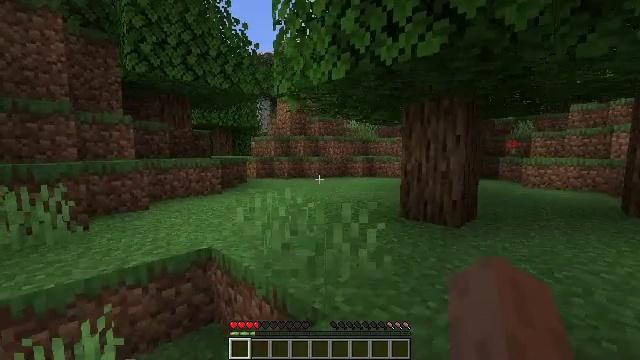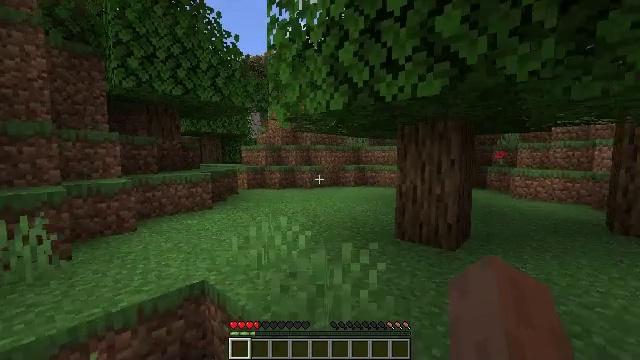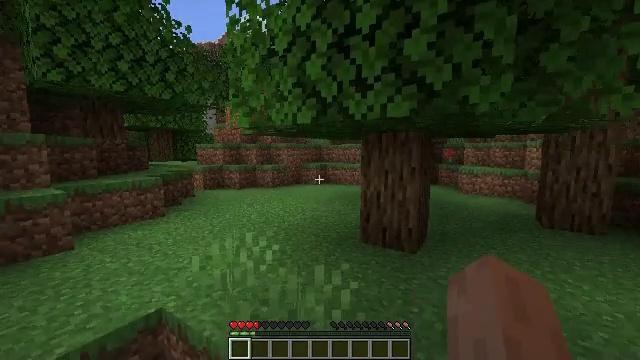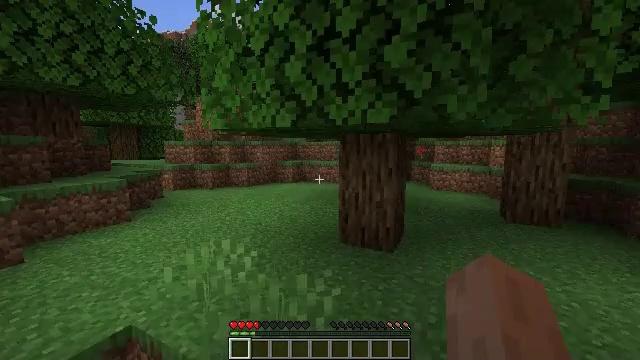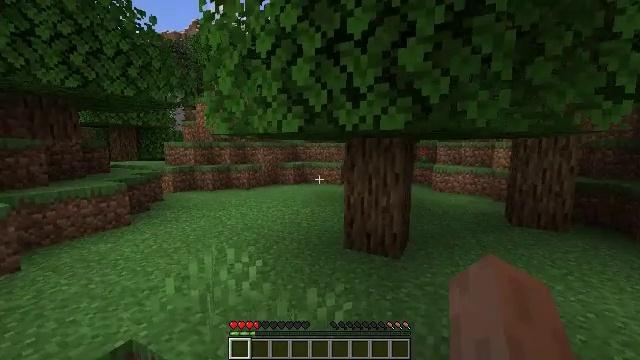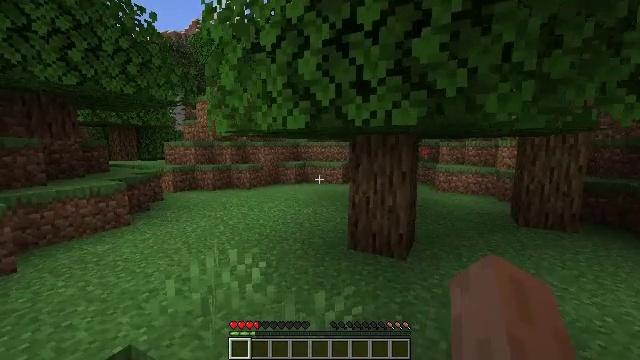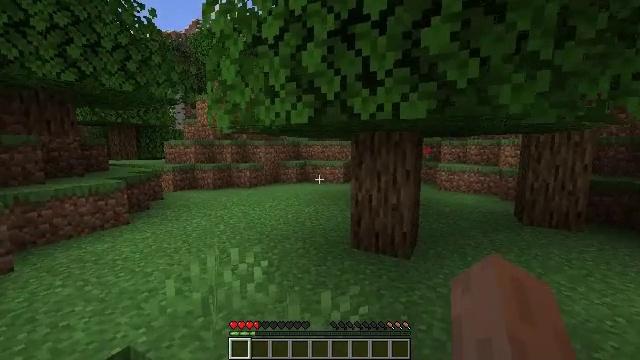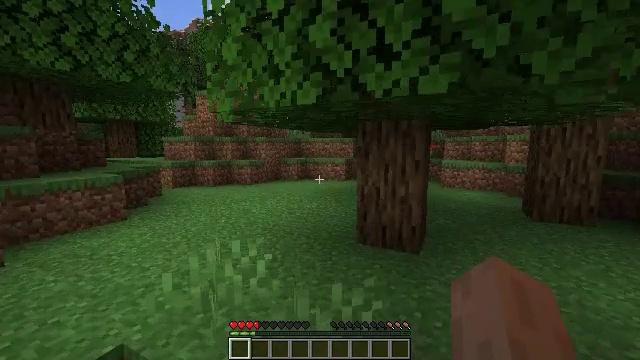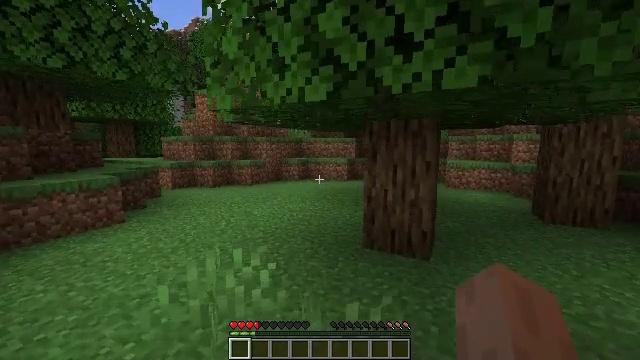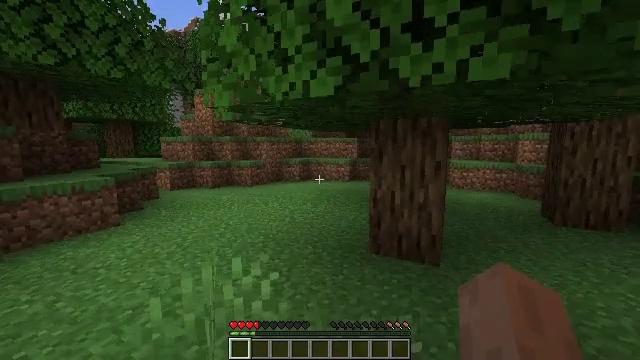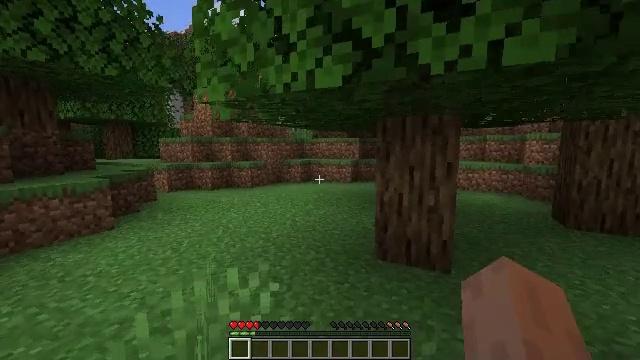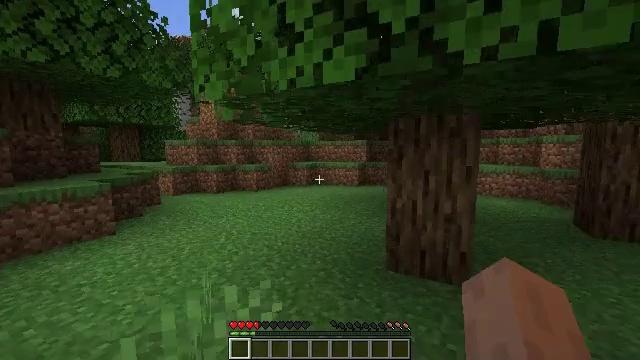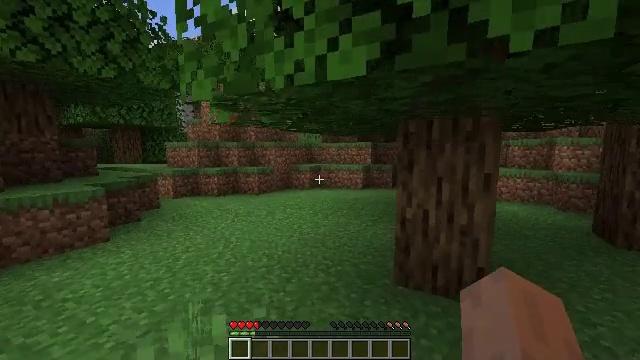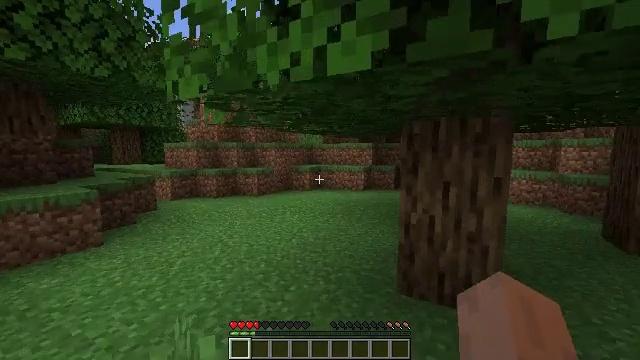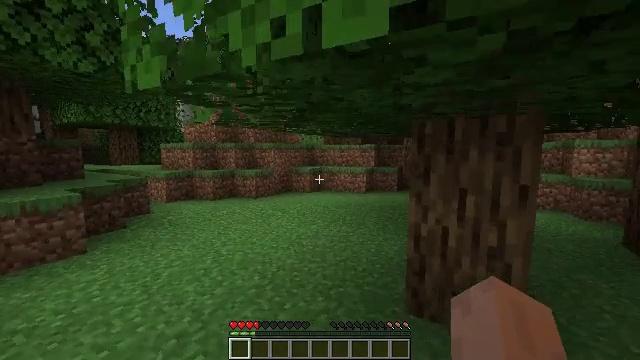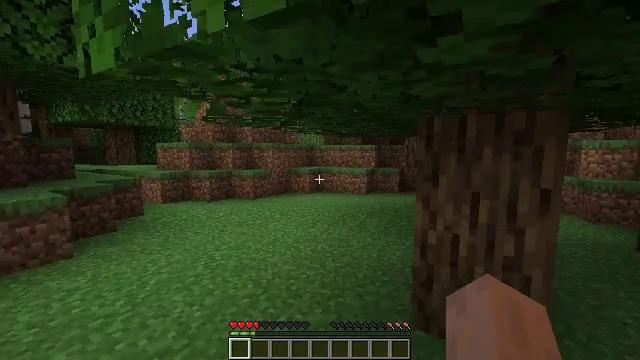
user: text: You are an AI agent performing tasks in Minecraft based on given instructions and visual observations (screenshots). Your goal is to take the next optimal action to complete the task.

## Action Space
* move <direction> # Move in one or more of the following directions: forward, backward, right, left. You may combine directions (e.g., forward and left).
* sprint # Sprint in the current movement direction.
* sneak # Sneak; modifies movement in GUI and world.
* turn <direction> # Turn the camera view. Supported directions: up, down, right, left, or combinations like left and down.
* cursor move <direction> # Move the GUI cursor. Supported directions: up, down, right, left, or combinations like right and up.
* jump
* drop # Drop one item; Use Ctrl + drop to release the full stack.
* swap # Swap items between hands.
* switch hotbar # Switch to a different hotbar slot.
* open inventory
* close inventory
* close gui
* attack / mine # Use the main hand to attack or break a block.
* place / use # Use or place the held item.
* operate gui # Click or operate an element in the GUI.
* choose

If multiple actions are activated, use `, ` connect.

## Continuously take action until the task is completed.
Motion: motion action
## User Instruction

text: Collect birch leaves from the tree.
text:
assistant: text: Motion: move forward, sprint, turn right, jump
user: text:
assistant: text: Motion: move forward, sprint, turn right and down, jump
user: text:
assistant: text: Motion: move forward, sprint, turn right, jump
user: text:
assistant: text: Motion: move forward, jump
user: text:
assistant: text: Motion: move forward, jump
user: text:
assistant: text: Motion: move forward, jump
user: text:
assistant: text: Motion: move forward, jump
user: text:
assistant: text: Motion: move forward, jump
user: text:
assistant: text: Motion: move forward
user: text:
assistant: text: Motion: move forward
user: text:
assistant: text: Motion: move forward, turn left
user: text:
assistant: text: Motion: move forward
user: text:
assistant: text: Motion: move forward
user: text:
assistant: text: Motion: move forward
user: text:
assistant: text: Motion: move forward
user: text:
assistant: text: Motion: move forward
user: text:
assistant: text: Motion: move forward
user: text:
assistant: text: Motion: move forward
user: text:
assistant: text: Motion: move forward
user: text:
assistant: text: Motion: move forward, turn left and up
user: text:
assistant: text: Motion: move forward, jump
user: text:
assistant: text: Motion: move forward, sprint, jump
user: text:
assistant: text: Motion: move forward, sprint, jump
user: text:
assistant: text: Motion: move forward, sprint, jump
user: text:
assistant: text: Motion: move forward, sprint
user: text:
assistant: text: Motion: move forward, sprint, jump
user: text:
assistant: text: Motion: move forward, sprint, jump
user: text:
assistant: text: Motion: move forward, sprint, jump
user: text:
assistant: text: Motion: move forward, sprint, jump
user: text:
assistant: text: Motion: move forward, sprint, jump